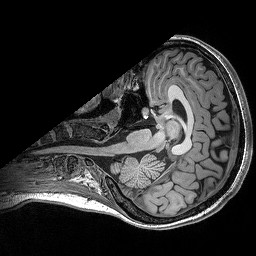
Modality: T1w
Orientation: axial
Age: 24
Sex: female
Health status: healthy
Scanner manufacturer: siemens
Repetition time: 2.53 s
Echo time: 0.00332 s